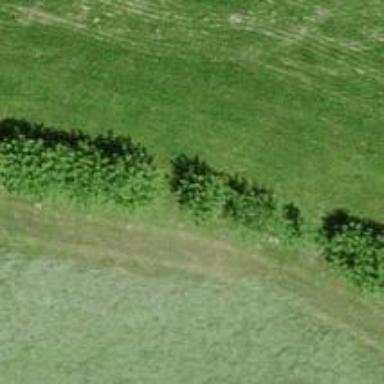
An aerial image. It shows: Hedge barrier.